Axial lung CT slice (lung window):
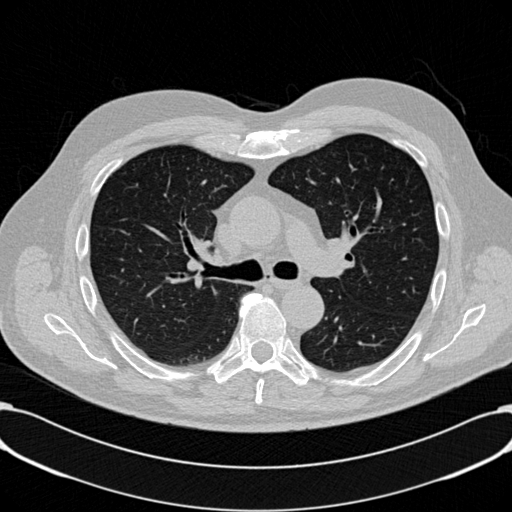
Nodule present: no